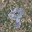
Label: 9